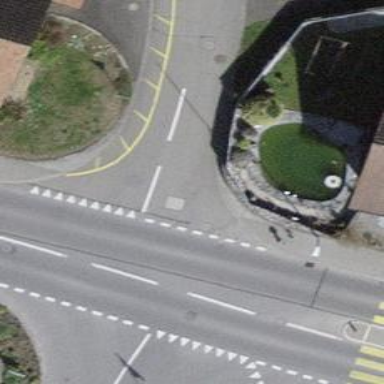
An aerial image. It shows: Road with "give way" sign.